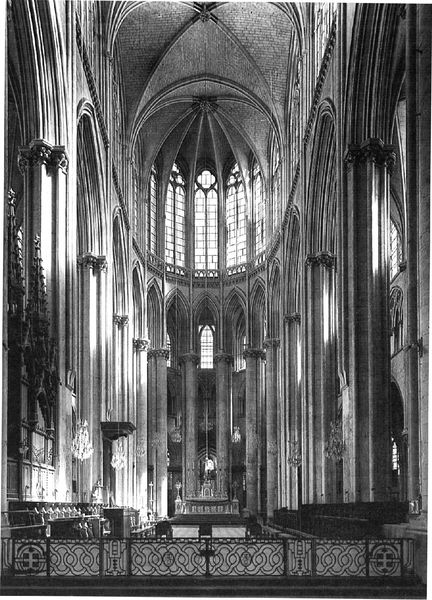
Titel: Chor der Kathedrale St. Julien in Le Mans
Standort: Le Mans, Saint Julien (EU - F)
Schlagwörter: fenster, lampen, säule, säulen, zeichnung, architektur, innenraum, kirche, gotik, schiff, bogen, leuchter, foto, fotografie, bögen, gewölbe, dom, scheiben, altar, photo, kirchenbänke, mittelschiff, amiens, rosette, spitzbögen, altarraum, chor, kapelle, streben, masswerk, kirchenfenster, spitzbogenfenster, leuter, krez, cor, #architektur